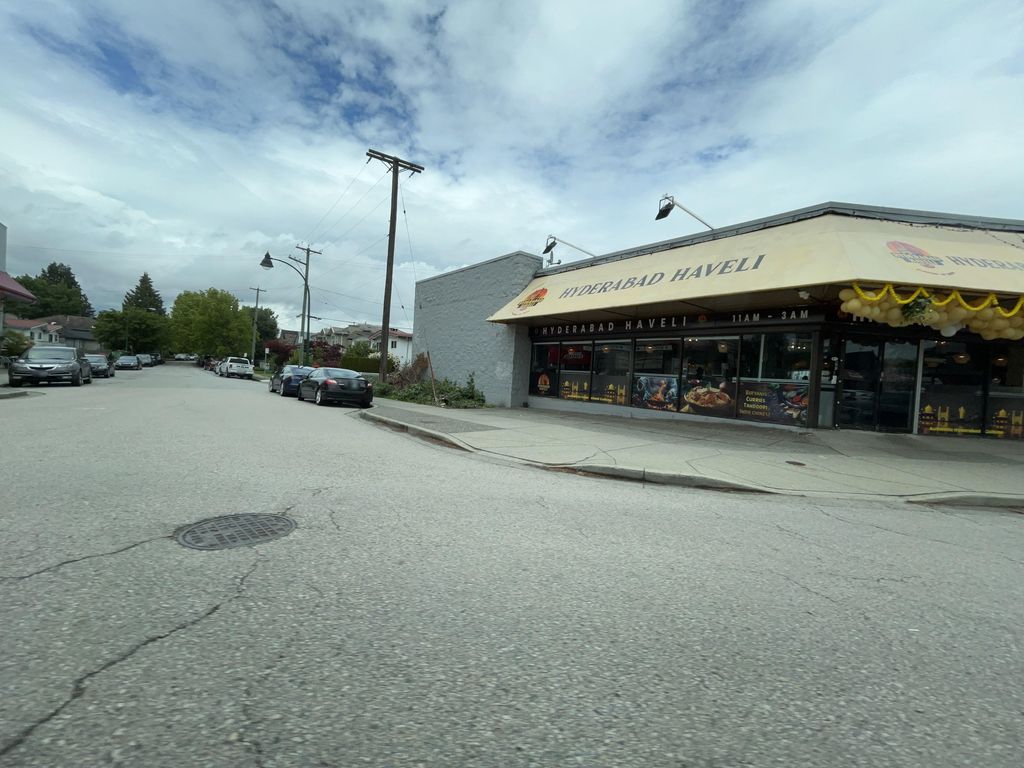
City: vancouver